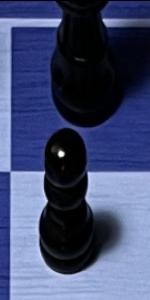
Label: Pawn_Black